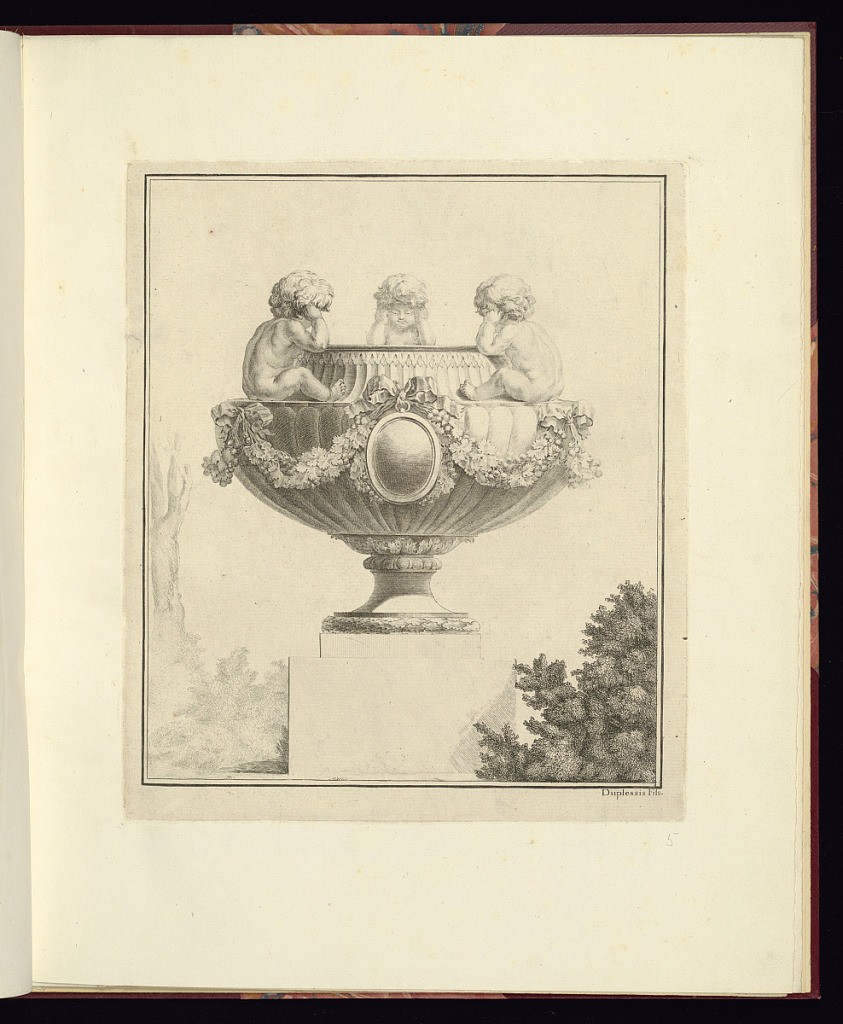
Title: Ornamental Vase Design
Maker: Jean Claude Thomas Duplessis, French, 1730-1783
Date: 1775-1780
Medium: Etching on paper
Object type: Print
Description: Bowl-shaped vase with three putti sitting on the shoulder facing inward with their arms on their heads. The vase has an empty oval medallion at the center, with a ribbon and garland of grape vine draped above. The vase is decorated with fluting, gadrooning, egg and dart, and acanthus leaf ornamentation. The vase is elevated on a socle and placed amidst shrubs with trees in the background. The plate is signed but not numbered.